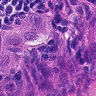
Metastatic tissue present: yes